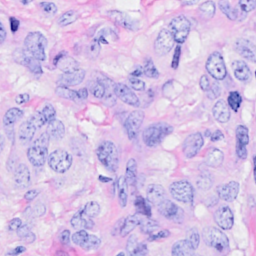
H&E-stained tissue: Breast